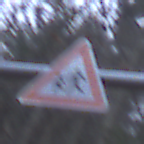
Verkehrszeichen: KinderRechts
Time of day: MorningAfternoon
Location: Outdoor (Nature)
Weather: Overcast
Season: Winter
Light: Natural